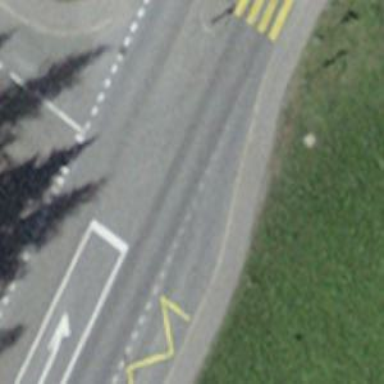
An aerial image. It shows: Bus stop with platform for public transport.